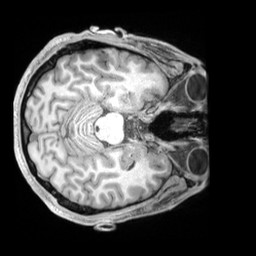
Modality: T1w
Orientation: axial
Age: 24
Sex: male
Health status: ill
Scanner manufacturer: siemens
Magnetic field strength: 3 T
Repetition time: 2.2 s
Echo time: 0.00218 s